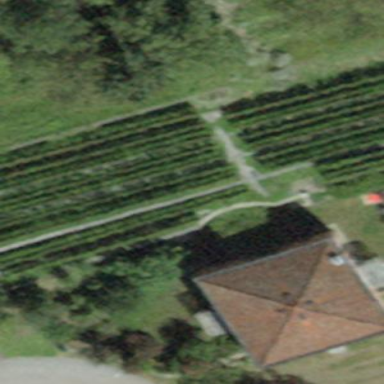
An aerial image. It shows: Beautiful vineyard in the countryside.